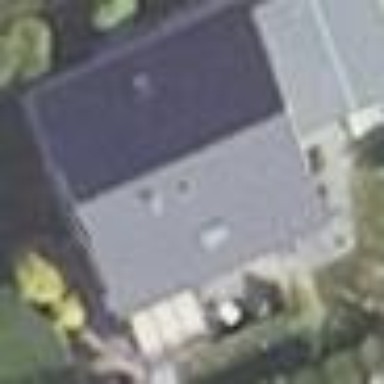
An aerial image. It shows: Detached building with gabled roof.